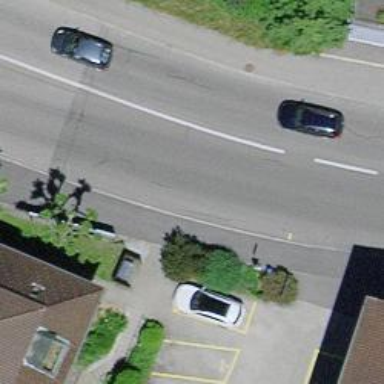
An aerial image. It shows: Bus stop with platform for public transport.